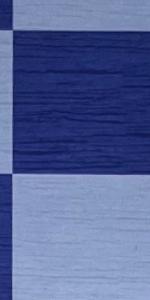
Label: Empty